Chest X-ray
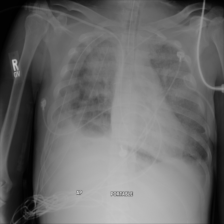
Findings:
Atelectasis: negative
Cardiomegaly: negative
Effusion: negative
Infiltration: negative
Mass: negative
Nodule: negative
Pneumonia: negative
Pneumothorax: negative
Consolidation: negative
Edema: negative
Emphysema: negative
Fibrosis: negative
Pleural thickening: negative
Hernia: negative